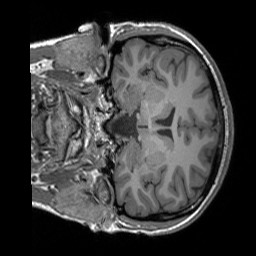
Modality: T1w
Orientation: coronal
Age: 27
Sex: female
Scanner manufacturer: siemens
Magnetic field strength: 3 T
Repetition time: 1.9 s
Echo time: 0.00252 s